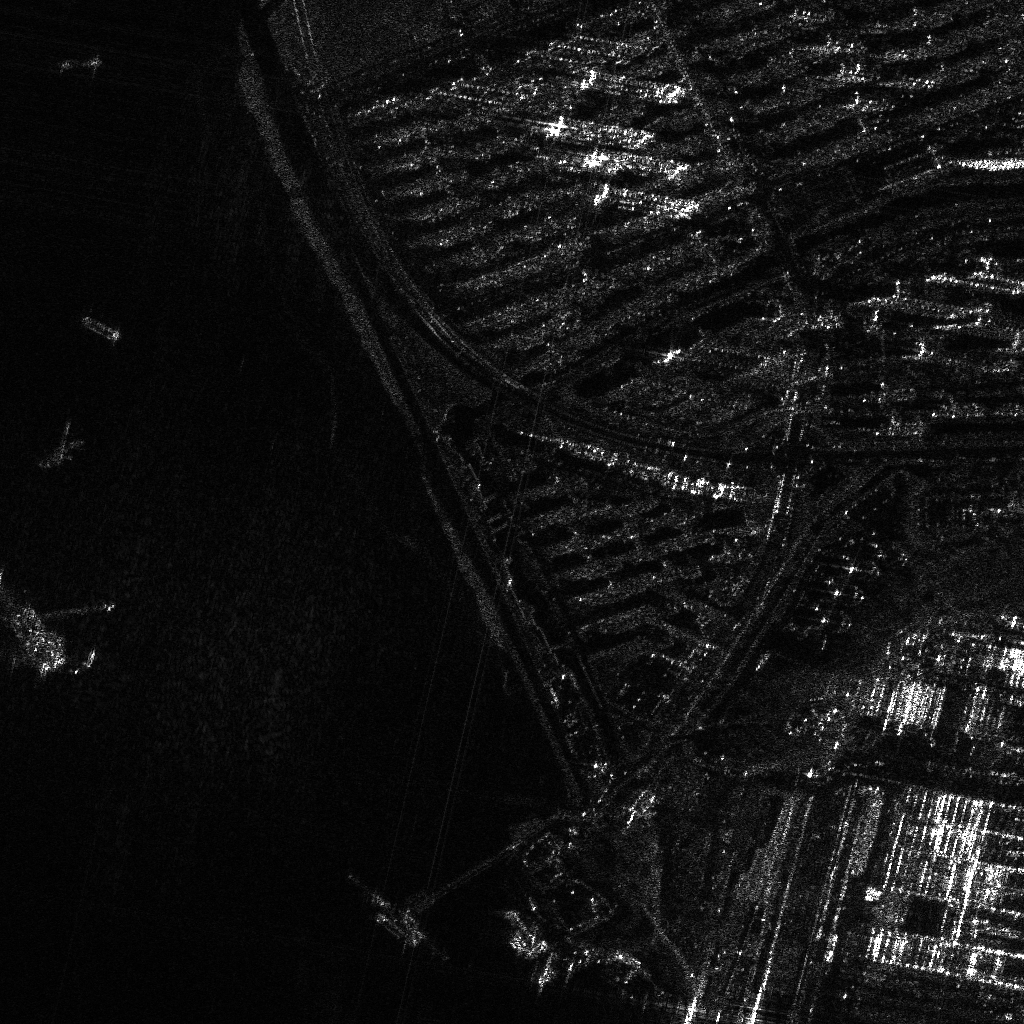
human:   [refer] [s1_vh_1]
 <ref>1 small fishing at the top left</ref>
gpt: <box>[[6, 4, 8, 8, 85]]</box>

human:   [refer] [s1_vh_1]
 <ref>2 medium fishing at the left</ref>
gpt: <box>[[7, 31, 11, 32, 29], [4, 41, 6, 46, 51]]</box>